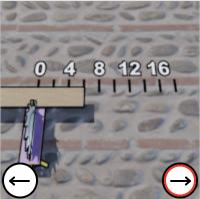
Task: length
Answer: 6
First scale value: 4.0